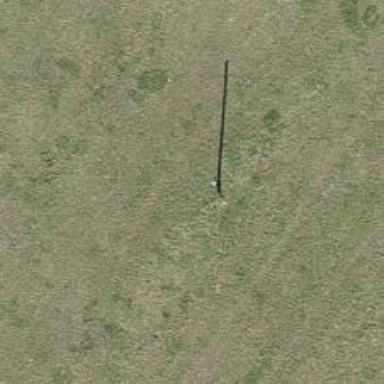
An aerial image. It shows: Power pole.